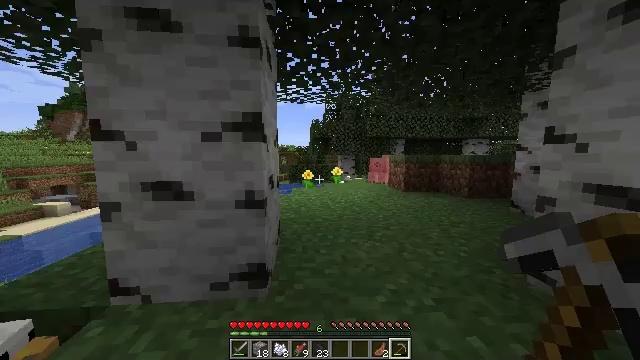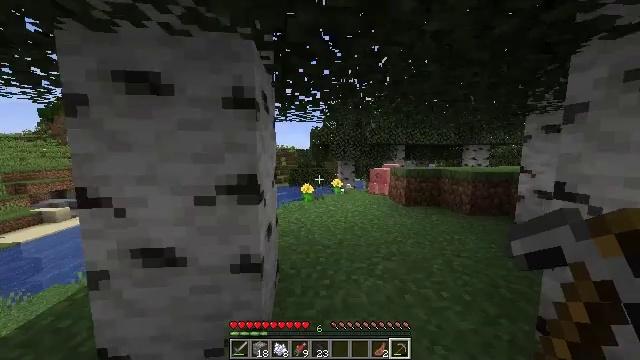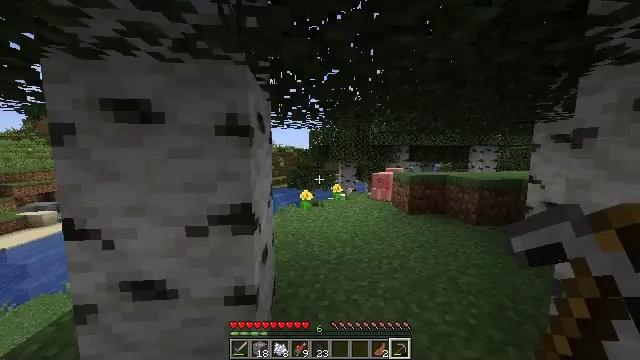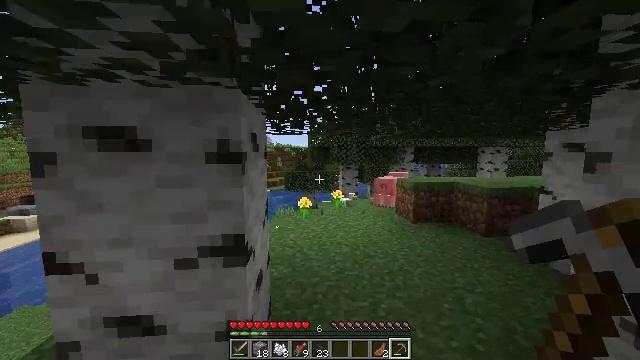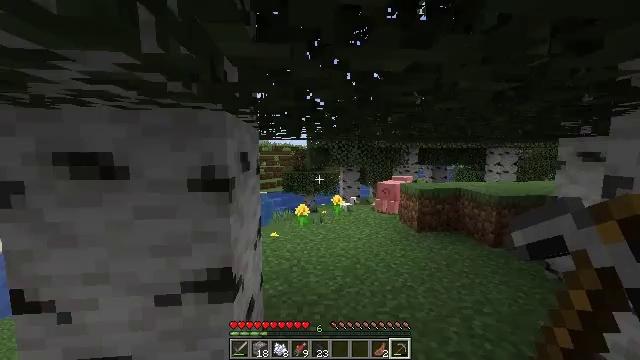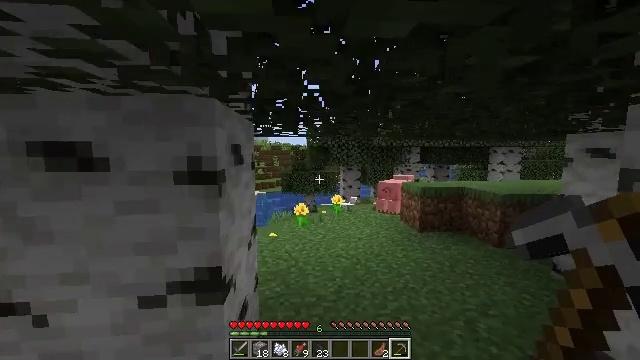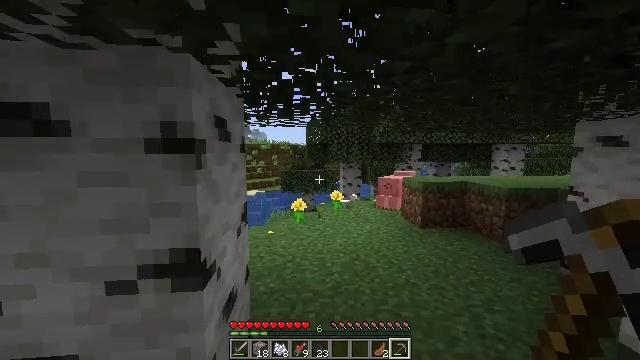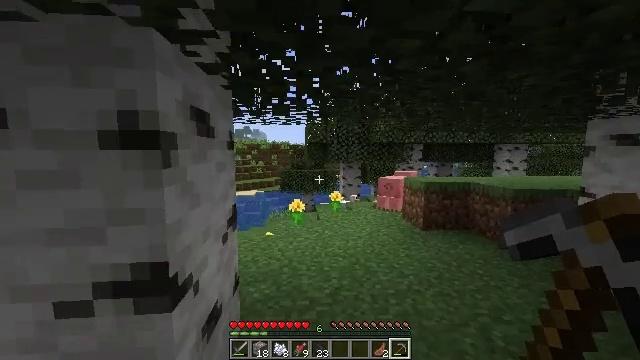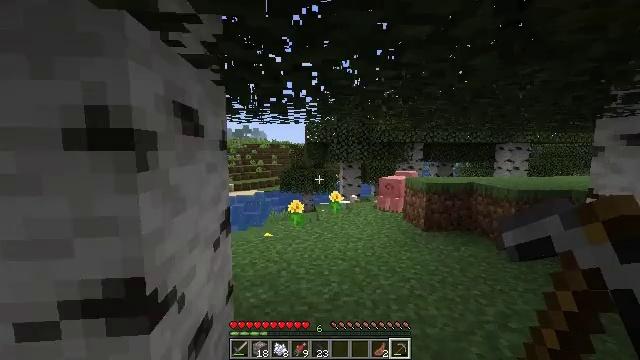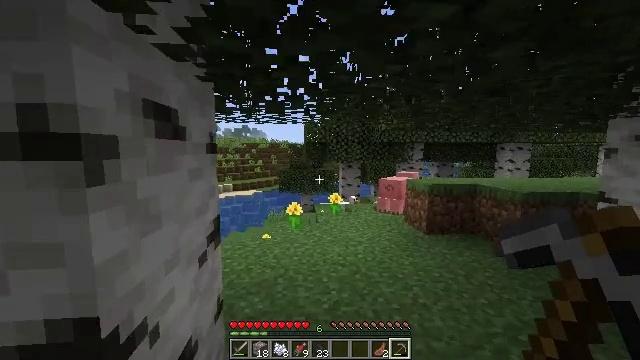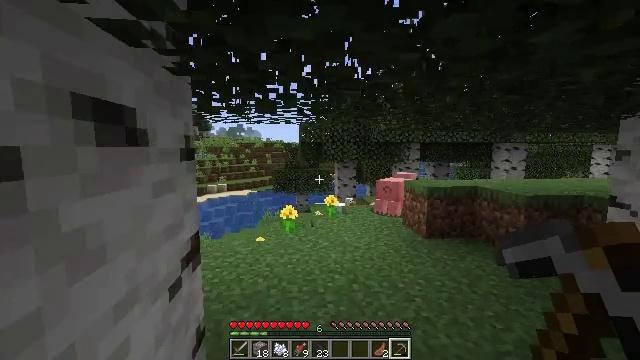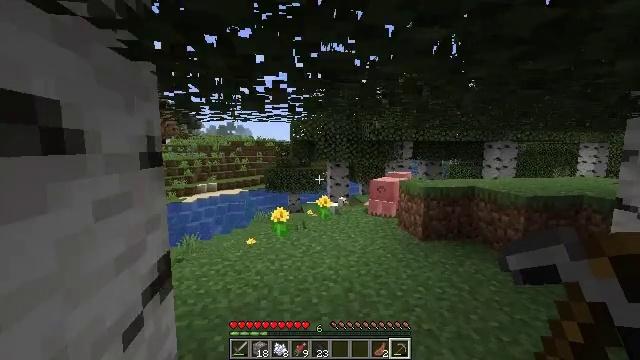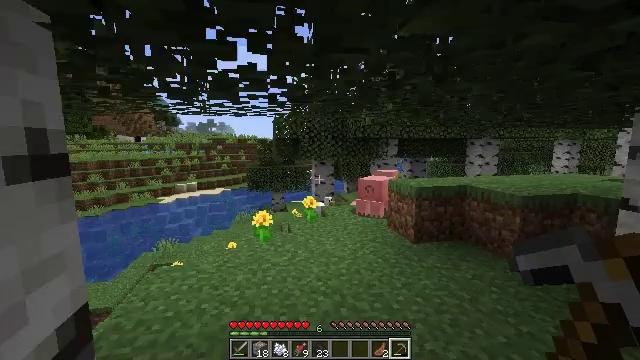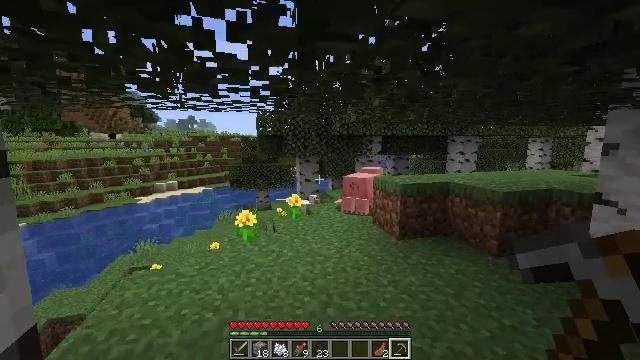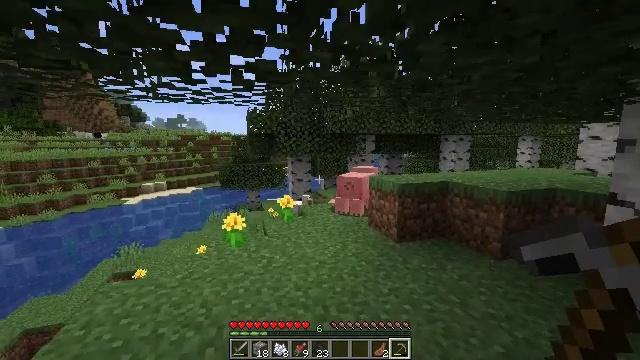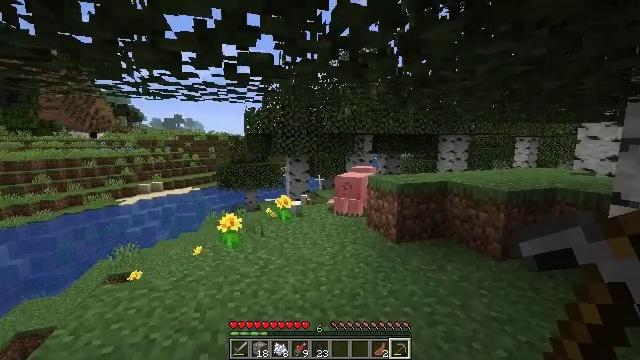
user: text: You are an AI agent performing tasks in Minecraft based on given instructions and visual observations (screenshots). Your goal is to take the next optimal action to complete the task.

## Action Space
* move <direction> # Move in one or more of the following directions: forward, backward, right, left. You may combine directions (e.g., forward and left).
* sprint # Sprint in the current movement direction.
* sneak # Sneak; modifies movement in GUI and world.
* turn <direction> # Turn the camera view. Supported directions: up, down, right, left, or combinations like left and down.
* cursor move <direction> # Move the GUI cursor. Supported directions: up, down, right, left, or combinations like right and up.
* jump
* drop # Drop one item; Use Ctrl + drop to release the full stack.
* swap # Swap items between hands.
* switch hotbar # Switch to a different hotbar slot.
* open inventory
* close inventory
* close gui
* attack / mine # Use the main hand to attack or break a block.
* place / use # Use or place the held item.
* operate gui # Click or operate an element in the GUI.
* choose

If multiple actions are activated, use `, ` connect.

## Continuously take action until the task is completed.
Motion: motion action
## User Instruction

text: Kill the salmon.
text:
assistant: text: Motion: move forward, jump
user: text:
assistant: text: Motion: move forward, jump
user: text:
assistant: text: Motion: move forward, jump
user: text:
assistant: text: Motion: move forward
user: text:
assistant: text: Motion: move forward
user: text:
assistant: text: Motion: move forward
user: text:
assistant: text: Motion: move forward
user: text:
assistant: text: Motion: move forward
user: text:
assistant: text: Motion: move forward
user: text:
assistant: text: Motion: move forward, turn right
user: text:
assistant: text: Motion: move forward, turn right
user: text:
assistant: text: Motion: move forward, turn right
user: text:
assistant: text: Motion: move forward, turn right
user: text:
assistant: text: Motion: turn right
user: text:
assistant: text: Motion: no_op
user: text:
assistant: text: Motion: move forward
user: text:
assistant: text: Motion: move forward
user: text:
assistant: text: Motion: move forward
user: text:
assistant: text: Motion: move forward
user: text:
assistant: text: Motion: no_op
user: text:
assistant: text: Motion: move forward
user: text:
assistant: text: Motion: move forward
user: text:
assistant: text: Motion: move forward
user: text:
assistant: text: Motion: move forward
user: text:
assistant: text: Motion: move forward
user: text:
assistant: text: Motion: move forward
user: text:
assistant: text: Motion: move forward
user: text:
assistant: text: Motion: move forward
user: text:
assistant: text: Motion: move forward
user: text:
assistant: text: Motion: move forward